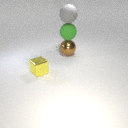
large gray rubber sphere above large brown metal sphere